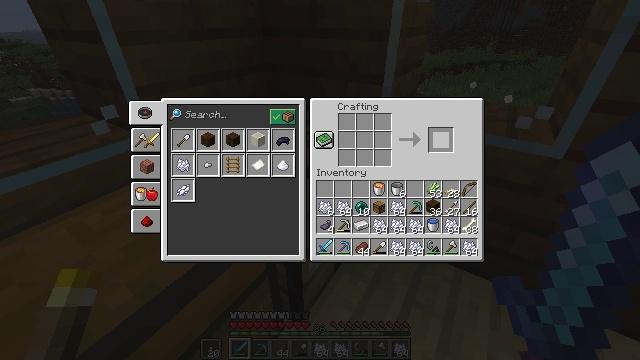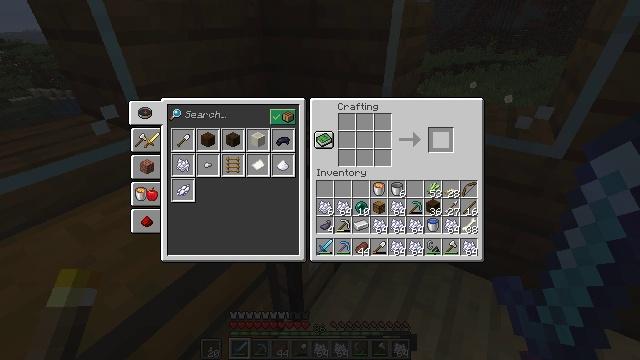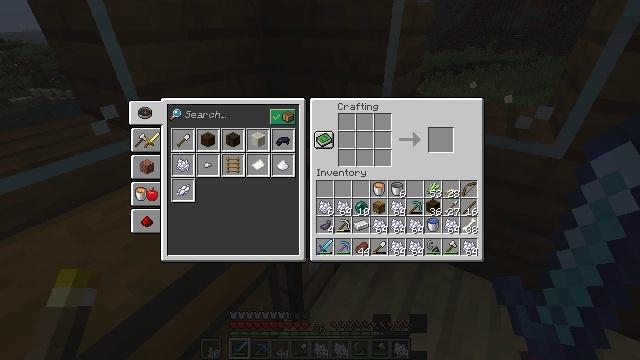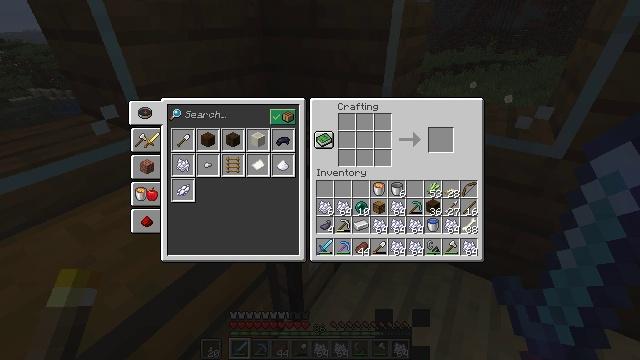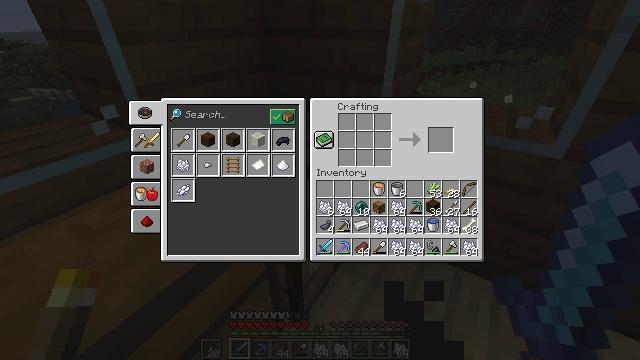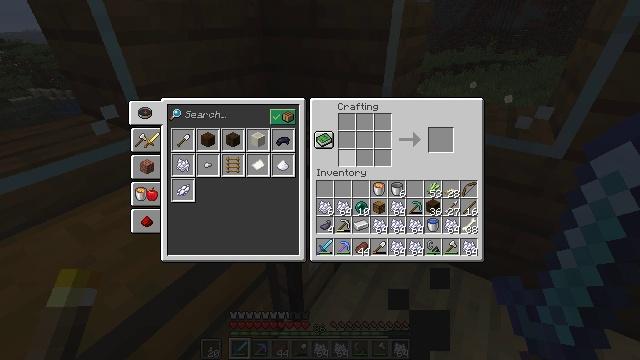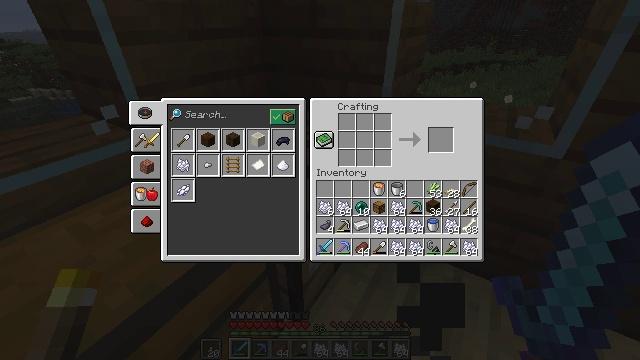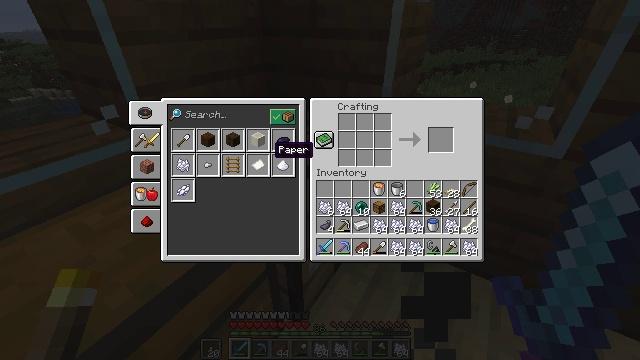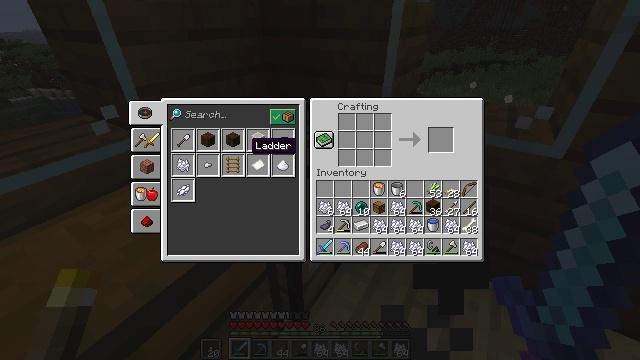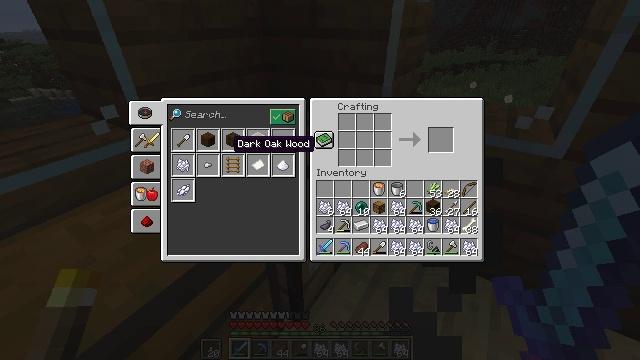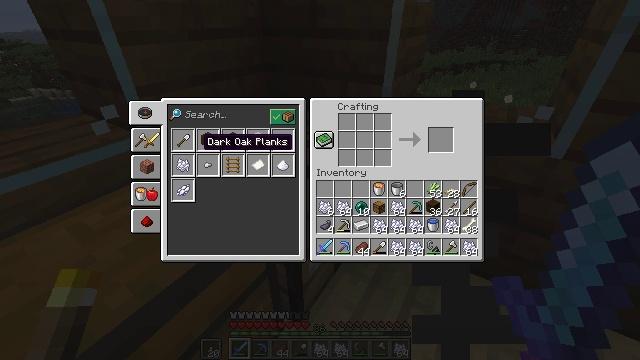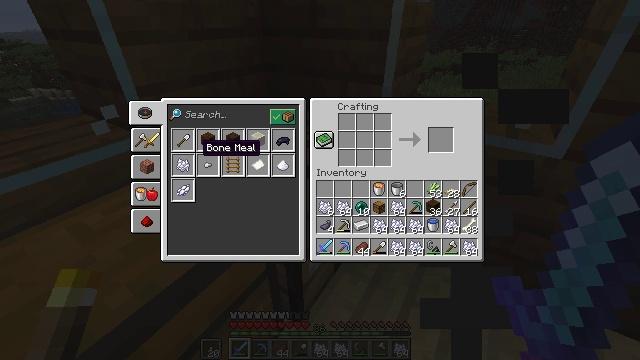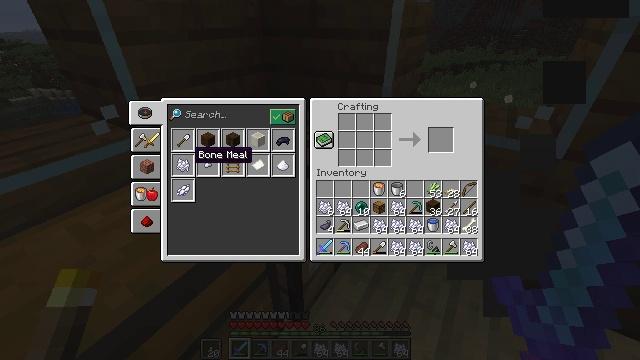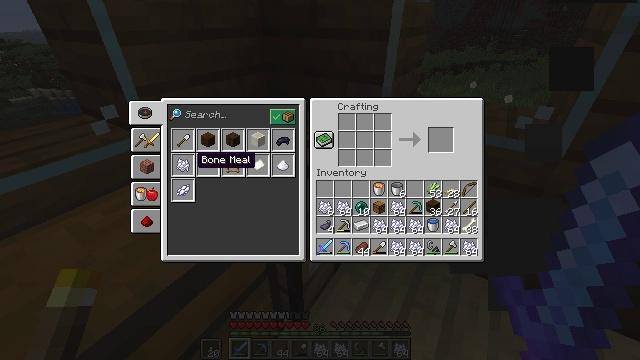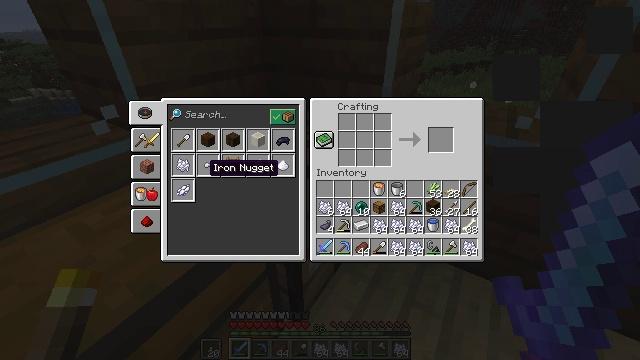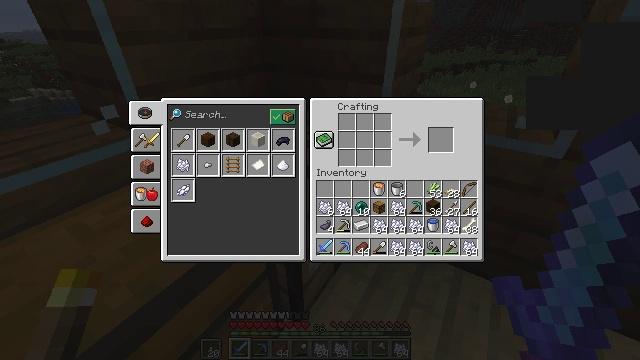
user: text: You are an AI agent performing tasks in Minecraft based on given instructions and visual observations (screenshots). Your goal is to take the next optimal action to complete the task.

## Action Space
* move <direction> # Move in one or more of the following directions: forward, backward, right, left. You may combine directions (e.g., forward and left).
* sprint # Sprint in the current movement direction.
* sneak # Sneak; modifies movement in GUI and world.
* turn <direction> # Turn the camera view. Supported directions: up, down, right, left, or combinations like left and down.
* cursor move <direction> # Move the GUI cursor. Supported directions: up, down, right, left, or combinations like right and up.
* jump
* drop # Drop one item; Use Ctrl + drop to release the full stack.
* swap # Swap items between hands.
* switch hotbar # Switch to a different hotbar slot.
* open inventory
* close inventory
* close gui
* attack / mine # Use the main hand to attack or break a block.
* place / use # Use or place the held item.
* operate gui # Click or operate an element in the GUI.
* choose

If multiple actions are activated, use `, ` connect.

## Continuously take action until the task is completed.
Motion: motion action
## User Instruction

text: Make a bone block using the crafting interface.
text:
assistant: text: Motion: sneak, turn left
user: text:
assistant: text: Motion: sneak
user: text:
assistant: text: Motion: sneak, turn left
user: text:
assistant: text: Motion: sneak, turn left
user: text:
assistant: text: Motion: sneak, turn left
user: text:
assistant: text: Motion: sneak, turn left
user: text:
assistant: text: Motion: sneak, turn left
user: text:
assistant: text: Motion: sneak, turn left
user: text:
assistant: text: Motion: sneak, turn left
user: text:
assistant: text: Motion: sneak, turn left
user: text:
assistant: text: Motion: sneak
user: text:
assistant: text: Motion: sneak, turn left and down
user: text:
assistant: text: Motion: sneak
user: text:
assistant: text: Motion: sneak, turn right and down
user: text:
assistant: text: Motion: sneak, turn down
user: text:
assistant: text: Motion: sneak, turn right
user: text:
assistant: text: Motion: sneak, turn right and up
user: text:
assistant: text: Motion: sneak, turn up
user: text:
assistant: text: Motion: sneak, turn left and up
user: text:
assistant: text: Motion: sneak
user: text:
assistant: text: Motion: sneak, attack / mine
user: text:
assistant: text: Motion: sneak, attack / mine
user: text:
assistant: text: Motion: sneak
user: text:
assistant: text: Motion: sneak, turn right
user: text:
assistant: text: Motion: sneak, turn right
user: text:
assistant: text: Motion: sneak, turn right
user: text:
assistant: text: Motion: sneak, turn right
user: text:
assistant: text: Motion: sneak
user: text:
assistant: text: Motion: sneak
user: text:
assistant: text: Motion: sneak